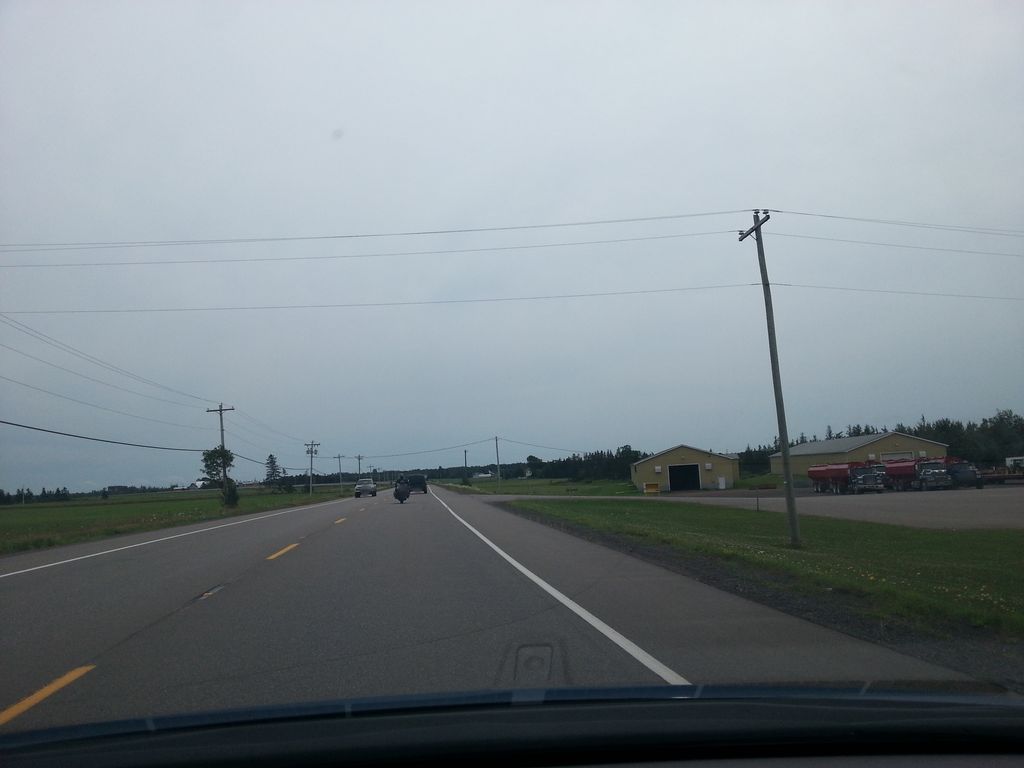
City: charlottetown